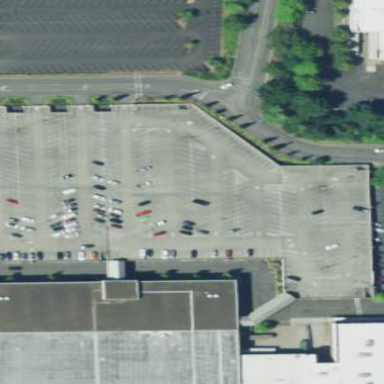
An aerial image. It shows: Multi-storey parking building.